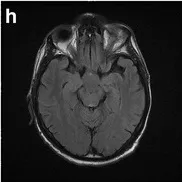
The old insular lesion. Indicated with arrows.
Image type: radiology (mri)